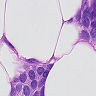
Metastatic tissue present: yes